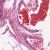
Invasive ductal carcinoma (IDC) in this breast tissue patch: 0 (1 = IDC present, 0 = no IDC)